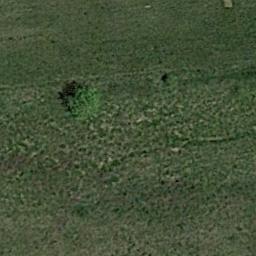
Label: meadow